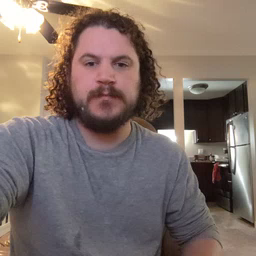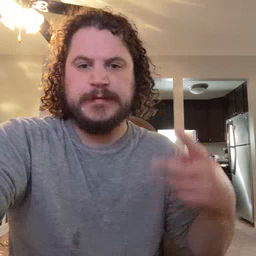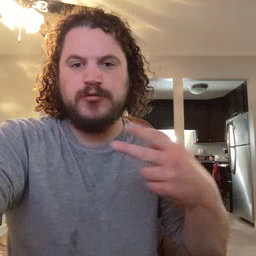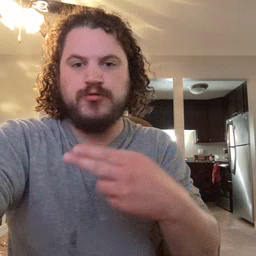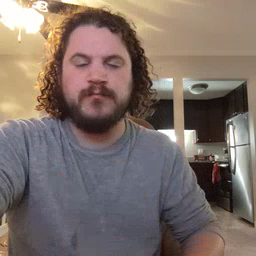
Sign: scissors